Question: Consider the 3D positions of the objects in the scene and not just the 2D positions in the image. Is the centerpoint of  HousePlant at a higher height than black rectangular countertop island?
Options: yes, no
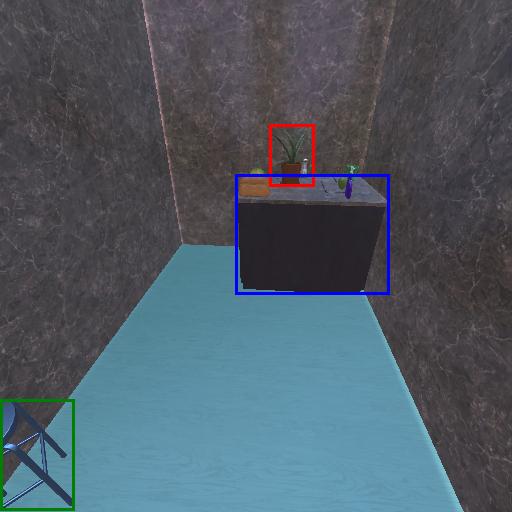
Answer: yes